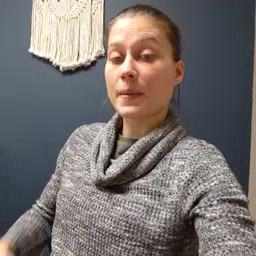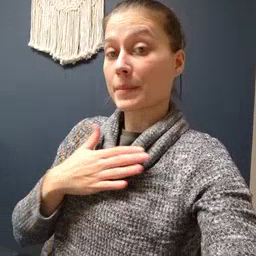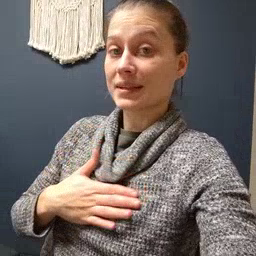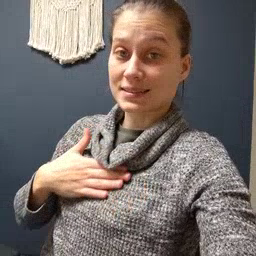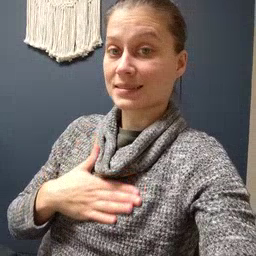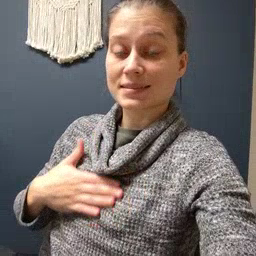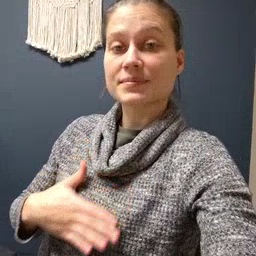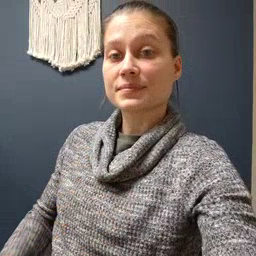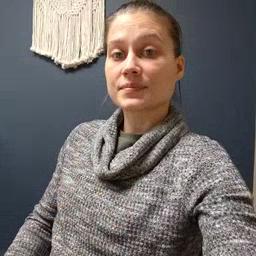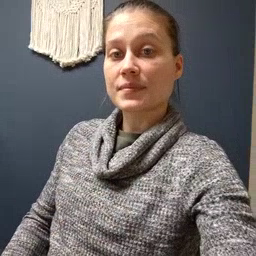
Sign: please